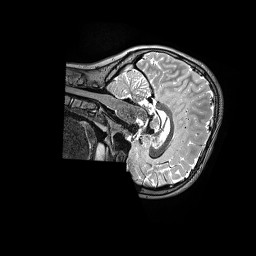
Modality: T2w
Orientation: sagittal
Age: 9
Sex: female
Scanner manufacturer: siemens
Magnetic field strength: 3 T
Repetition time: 3.2 s
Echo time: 0.564 s